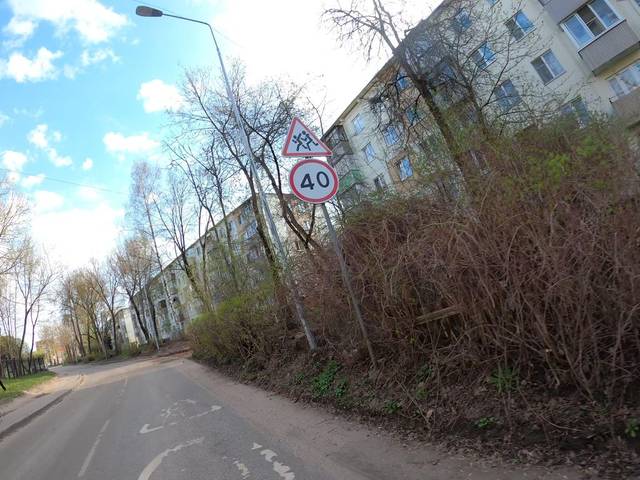
Region: Russia
Coordinates: 55.971, 37.909